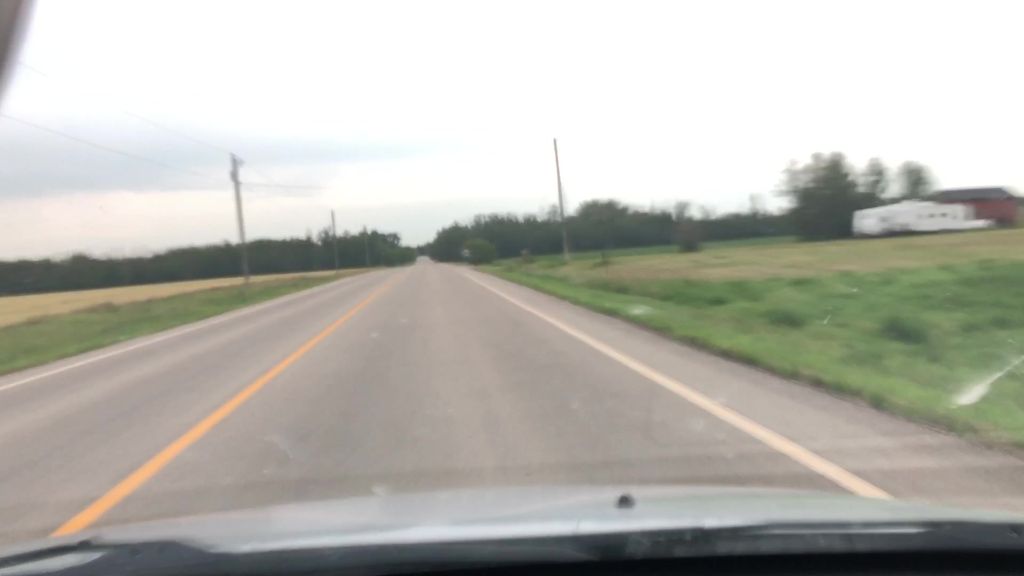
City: edmonton